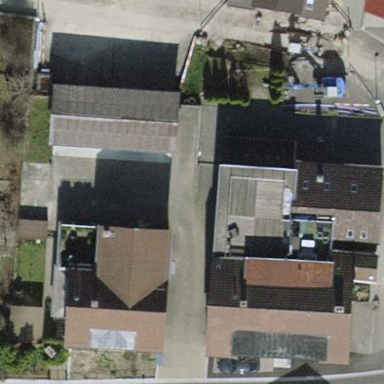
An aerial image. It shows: Gabled roof on building that houses apartments.